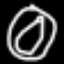
Label: donut